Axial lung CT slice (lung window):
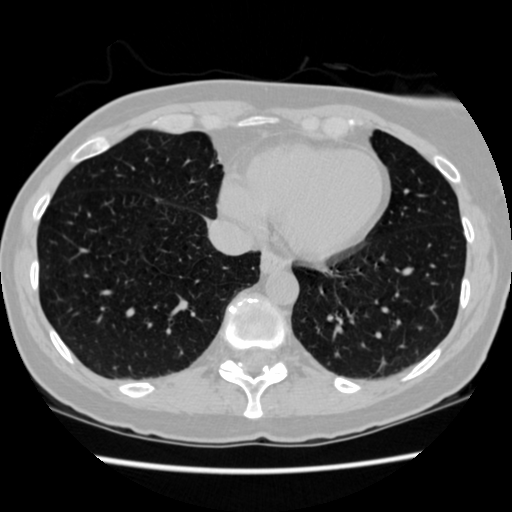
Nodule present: no